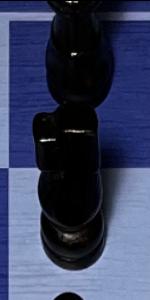
Label: Knight_Black